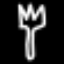
Label: fork